Question: I know it's probably not possible, but I want to be able to create a file of some kind that will automatically disable part of a website's CSS. Basically, when I go to the site, I want this to be disabled instantly:

Is there any way this can be done?
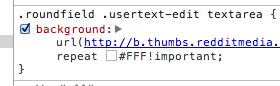
Answer: Check out <URL> - they have a browser plugin called 'Stylish' which you can use to apply custom CSS to a particular site. For example, the CSS style that would do what you want here is:
'''
.roundfield .usertext-edit textarea {
background: none;
}
'''